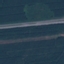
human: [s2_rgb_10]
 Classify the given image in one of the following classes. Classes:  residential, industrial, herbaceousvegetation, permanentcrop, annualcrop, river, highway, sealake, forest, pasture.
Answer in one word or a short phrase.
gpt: Highway